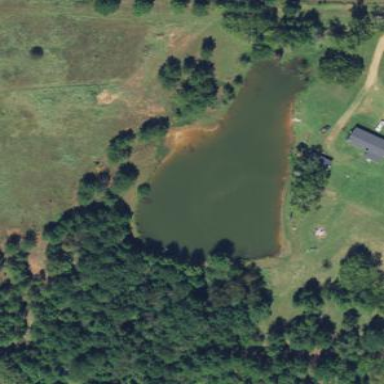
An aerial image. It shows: Reservoir.